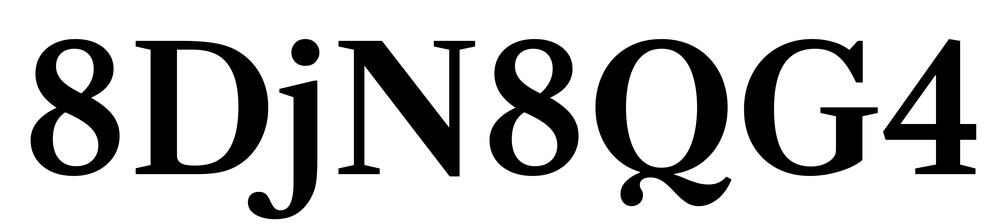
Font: LibreCaslonText_SemiBold